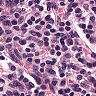
Metastatic tissue present: no